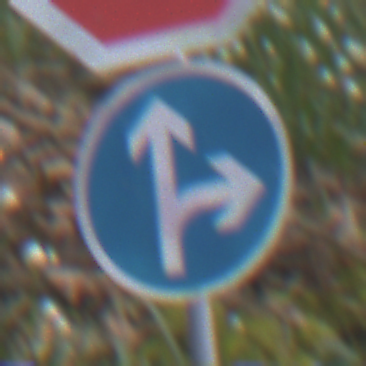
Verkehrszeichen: VorgeschriebeneFahrtrichtungGeradeausOderRechts
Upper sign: Stop
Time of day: MorningAfternoon
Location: Outdoor (Nature)
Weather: PartlyCloudy
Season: NotSpecified
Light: Natural